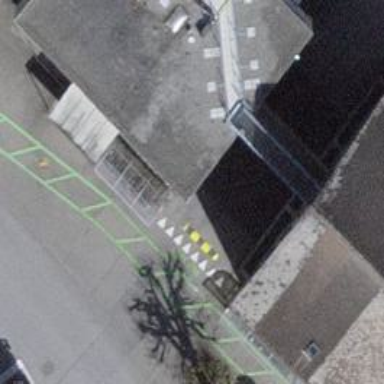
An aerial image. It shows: Bicycle parking area with racks.